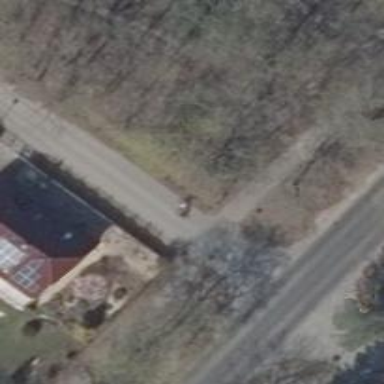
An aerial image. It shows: Asphalt road in residential area.